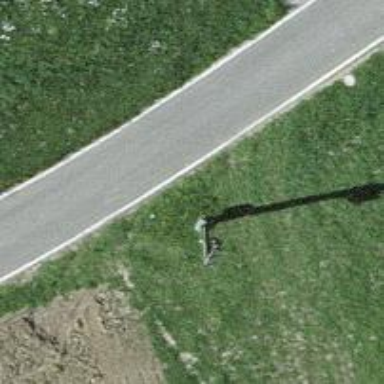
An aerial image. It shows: Distribution transformer attached to power pole.